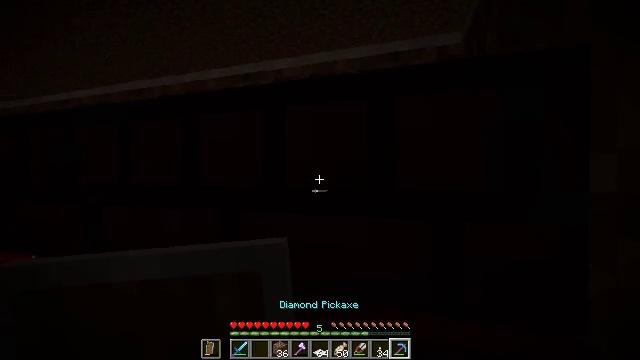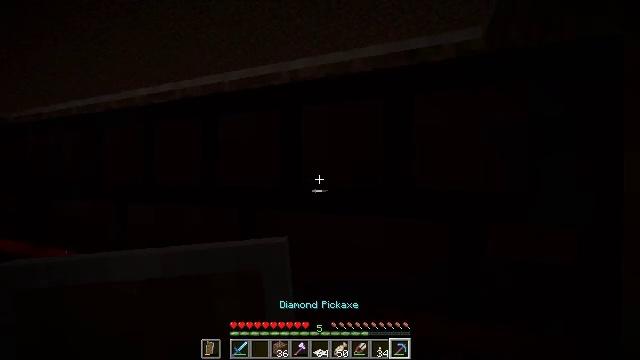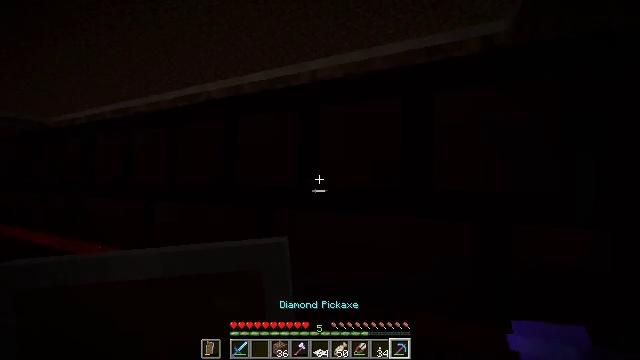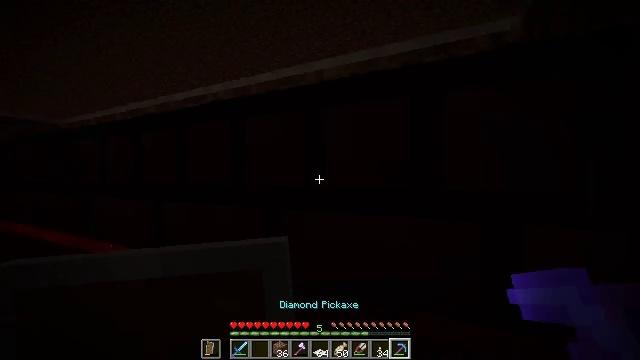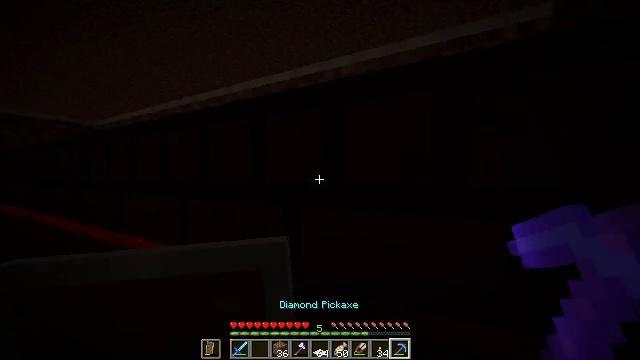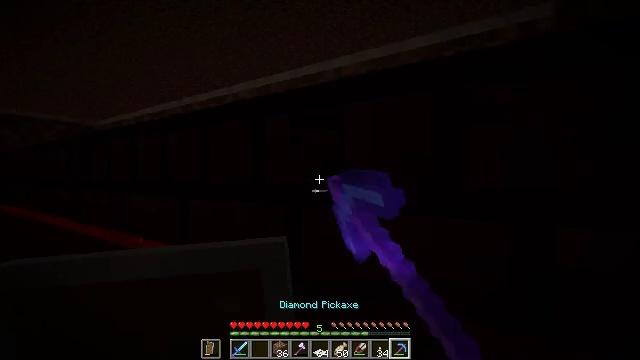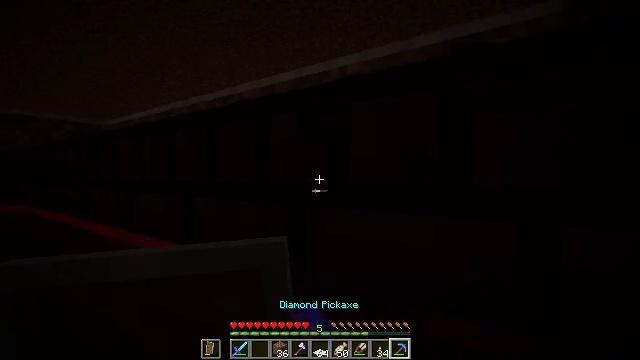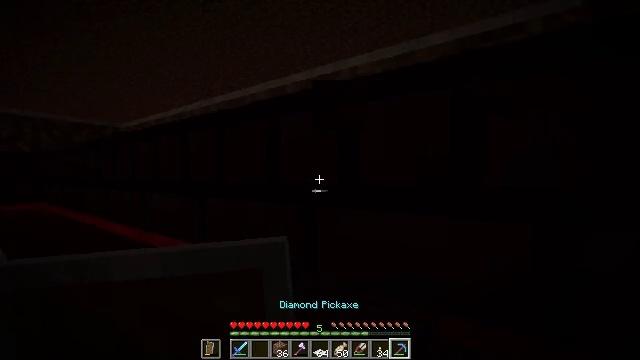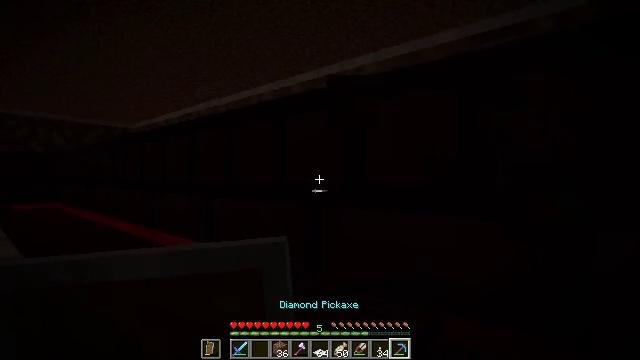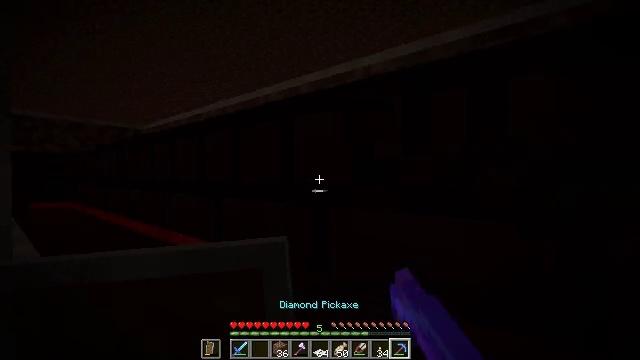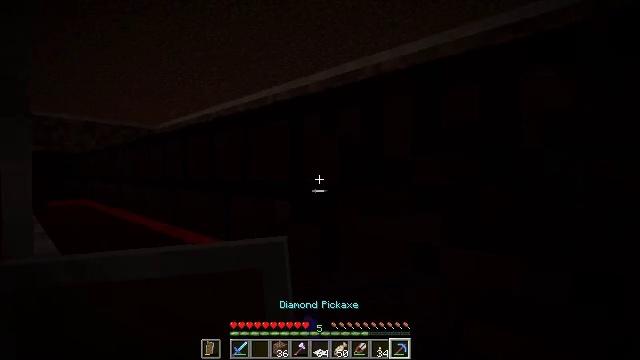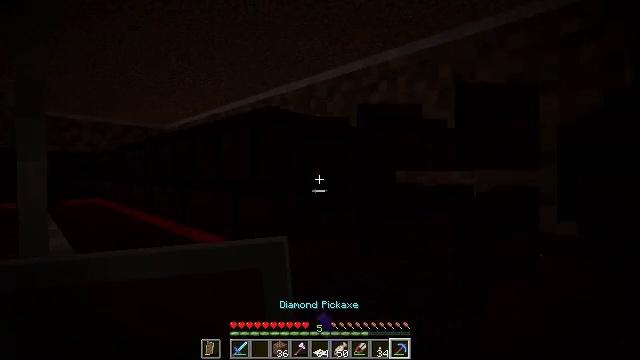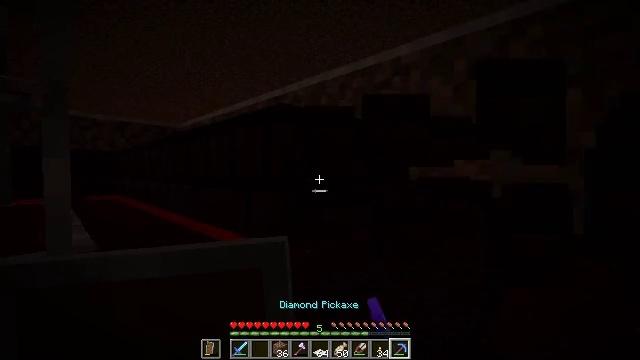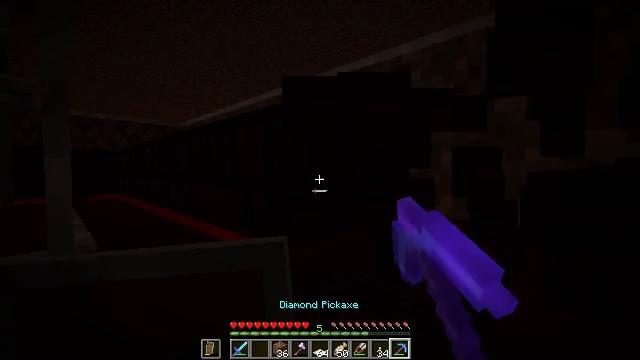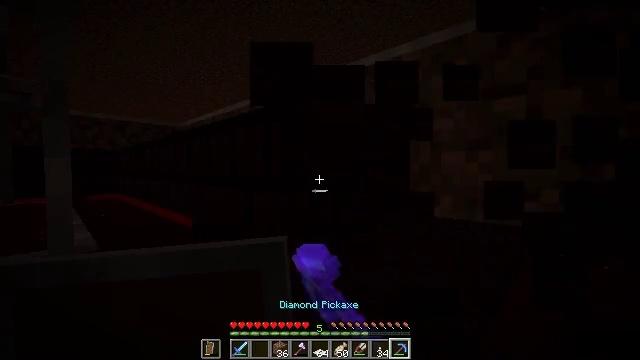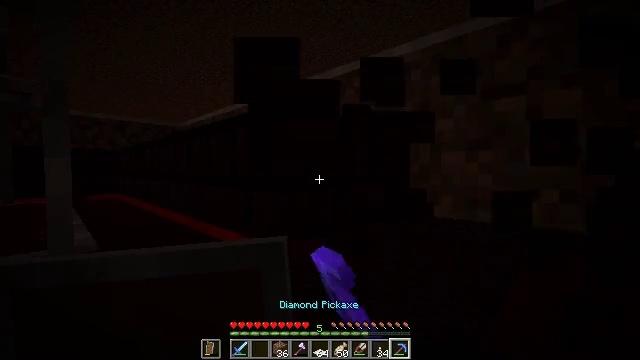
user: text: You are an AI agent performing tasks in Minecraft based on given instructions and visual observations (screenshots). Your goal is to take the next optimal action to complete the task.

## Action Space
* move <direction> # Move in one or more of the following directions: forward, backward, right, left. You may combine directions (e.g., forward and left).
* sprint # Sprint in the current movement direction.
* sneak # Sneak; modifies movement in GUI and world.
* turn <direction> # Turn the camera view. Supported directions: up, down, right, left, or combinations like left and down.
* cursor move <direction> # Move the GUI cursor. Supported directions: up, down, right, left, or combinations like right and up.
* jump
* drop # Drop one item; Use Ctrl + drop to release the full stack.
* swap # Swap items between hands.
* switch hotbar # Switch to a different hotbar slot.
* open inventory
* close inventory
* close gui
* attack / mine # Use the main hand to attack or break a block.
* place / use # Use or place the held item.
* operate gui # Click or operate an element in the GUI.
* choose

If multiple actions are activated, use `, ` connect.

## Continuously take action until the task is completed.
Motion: motion action
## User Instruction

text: Remove the nether brick slab from its place.
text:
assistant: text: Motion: sneak, turn left
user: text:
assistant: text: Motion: sneak, turn left
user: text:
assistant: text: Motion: sneak, turn left
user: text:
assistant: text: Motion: sneak, turn left, attack / mine
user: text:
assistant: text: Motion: sneak, attack / mine
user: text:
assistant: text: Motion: sneak, turn left, attack / mine
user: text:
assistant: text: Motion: sneak, turn left, attack / mine
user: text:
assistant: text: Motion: sneak, turn left, attack / mine
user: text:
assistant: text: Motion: sneak, turn left, attack / mine
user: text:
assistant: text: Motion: sneak, turn left, attack / mine
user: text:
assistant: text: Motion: sneak, turn left, attack / mine
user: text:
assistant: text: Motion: sneak, turn left, attack / mine
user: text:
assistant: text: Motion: sneak, attack / mine
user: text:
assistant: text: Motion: sneak, attack / mine
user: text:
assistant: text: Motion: sneak, attack / mine
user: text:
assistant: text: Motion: sneak, attack / mine
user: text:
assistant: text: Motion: sneak, turn right, attack / mine
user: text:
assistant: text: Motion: sneak, turn left
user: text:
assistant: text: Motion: sneak, turn left and down
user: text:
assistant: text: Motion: sneak, turn left, attack / mine
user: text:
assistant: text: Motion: sneak, turn left, attack / mine
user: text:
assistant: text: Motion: sneak, turn left, attack / mine
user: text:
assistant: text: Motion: sneak, turn left and up, attack / mine
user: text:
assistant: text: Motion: sneak, turn left, attack / mine
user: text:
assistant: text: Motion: sneak, turn left, attack / mine
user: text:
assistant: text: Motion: sneak, turn left, attack / mine
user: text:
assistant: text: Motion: sneak, turn left, attack / mine
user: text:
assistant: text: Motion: sneak, attack / mine
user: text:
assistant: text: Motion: sneak, attack / mine
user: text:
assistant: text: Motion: sneak, attack / mine